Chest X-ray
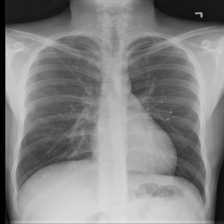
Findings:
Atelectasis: negative
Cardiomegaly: negative
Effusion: negative
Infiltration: negative
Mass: negative
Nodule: negative
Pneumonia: negative
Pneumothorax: negative
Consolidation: negative
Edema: negative
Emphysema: negative
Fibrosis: negative
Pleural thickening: negative
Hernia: negative